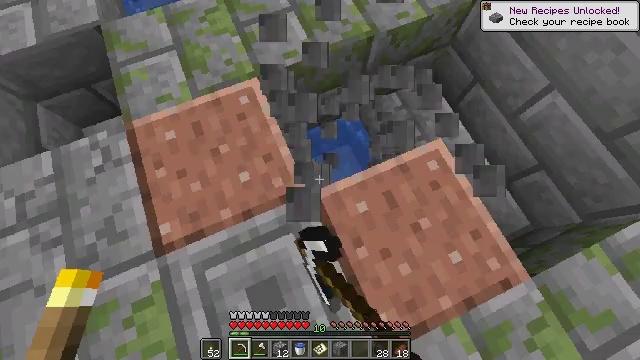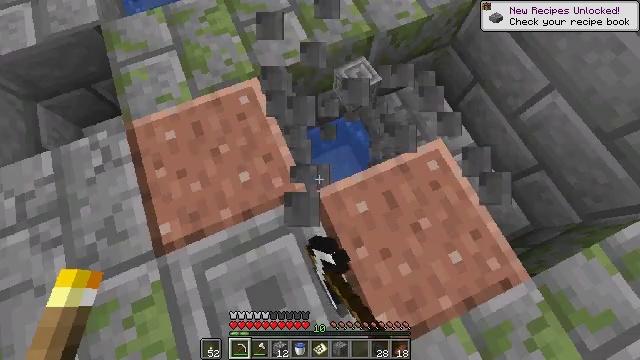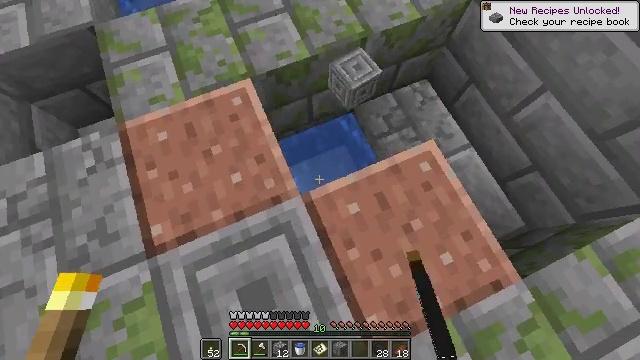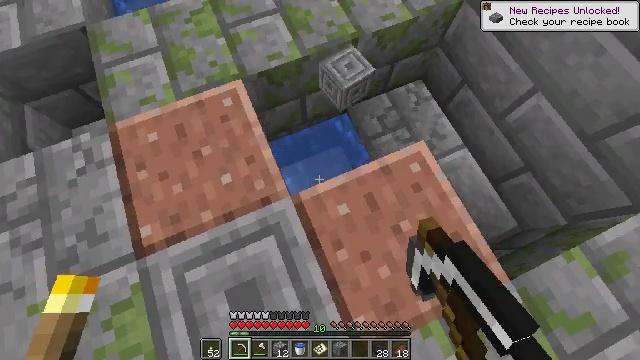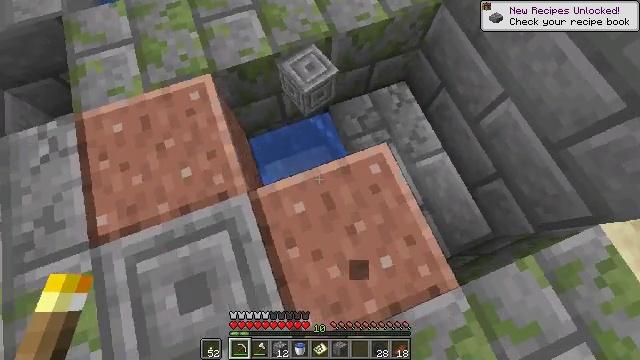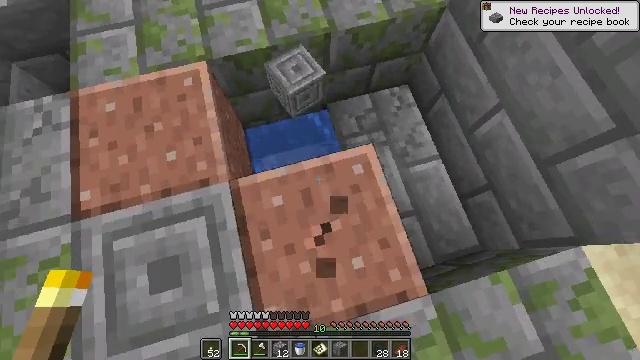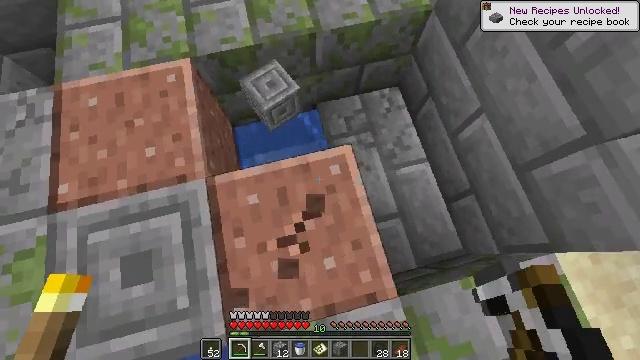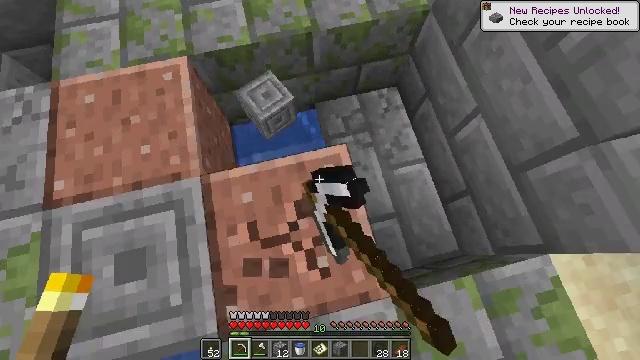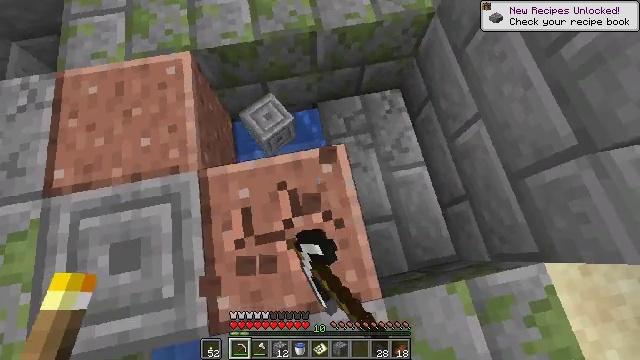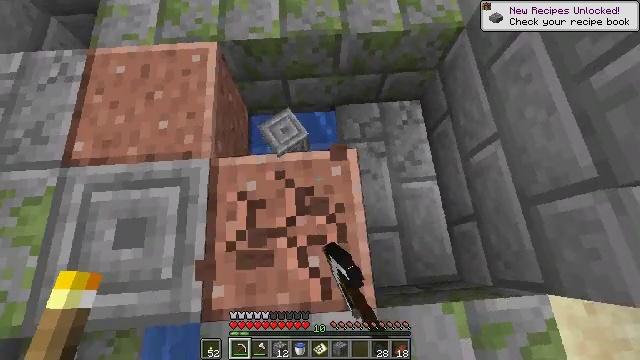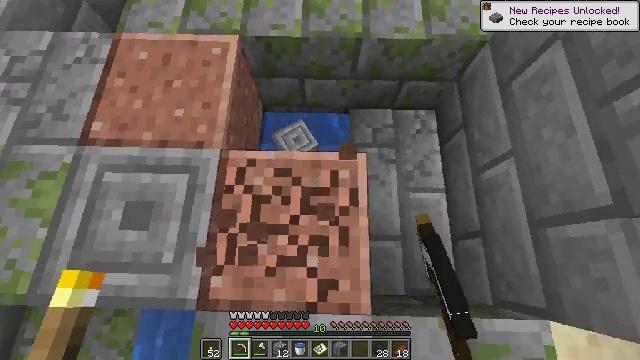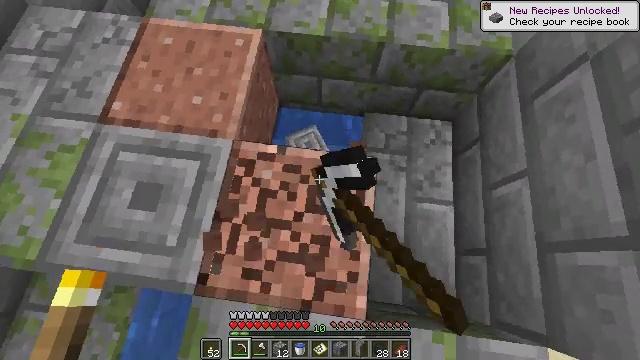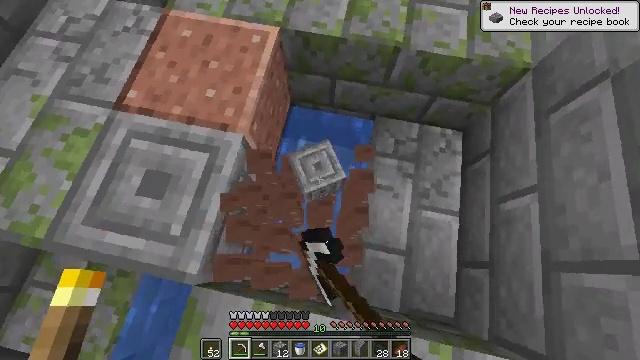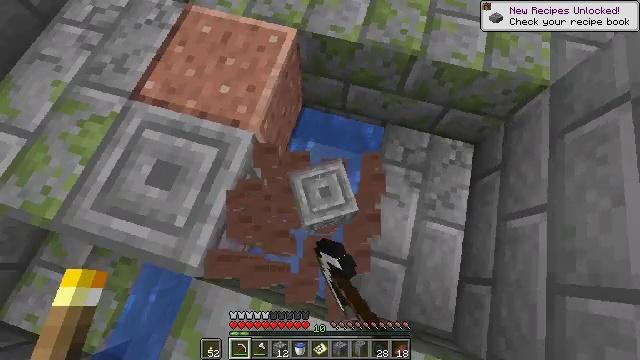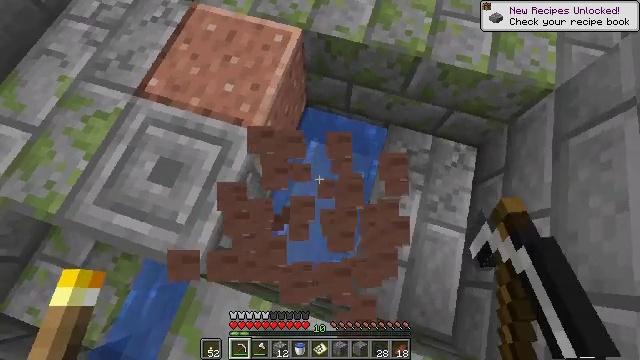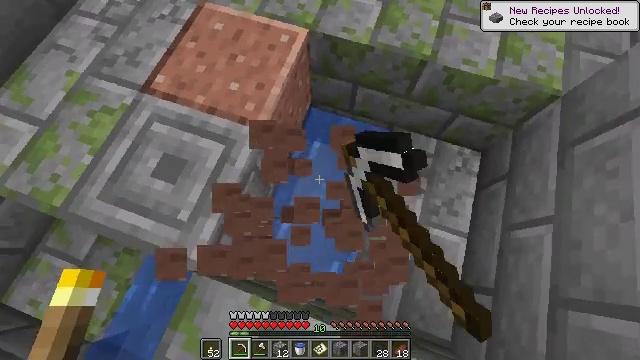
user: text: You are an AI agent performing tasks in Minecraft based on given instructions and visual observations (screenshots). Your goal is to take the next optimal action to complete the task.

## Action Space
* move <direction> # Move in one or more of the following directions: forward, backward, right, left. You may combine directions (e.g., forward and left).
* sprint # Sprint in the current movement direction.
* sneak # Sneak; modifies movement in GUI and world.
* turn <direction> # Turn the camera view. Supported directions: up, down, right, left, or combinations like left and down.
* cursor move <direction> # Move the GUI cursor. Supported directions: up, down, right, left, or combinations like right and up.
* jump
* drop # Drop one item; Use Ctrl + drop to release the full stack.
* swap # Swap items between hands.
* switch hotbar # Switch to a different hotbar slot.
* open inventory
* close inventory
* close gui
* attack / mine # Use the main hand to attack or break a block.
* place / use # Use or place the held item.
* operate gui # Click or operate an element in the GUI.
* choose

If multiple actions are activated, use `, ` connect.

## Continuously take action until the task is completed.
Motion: motion action
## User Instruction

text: Gather polished granite from a structure.
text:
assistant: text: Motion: attack / mine
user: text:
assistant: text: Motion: move right, attack / mine
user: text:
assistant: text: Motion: move right, attack / mine
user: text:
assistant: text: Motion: move right, turn left, attack / mine
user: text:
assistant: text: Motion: move right, turn left, attack / mine
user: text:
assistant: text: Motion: turn left, attack / mine
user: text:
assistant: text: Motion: attack / mine
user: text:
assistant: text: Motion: turn left, attack / mine
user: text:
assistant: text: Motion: turn left, attack / mine
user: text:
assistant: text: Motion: turn left, attack / mine
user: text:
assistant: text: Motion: turn left, attack / mine
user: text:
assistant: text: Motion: turn left, attack / mine
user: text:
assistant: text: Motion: turn left, attack / mine
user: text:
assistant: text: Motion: turn left, attack / mine
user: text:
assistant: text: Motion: turn left, attack / mine
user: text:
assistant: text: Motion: turn left, attack / mine
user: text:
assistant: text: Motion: turn left and up, attack / mine
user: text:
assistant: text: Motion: turn left and up, attack / mine
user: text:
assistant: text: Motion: turn left and up, attack / mine
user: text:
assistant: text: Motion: turn left and up, attack / mine
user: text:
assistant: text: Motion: turn left and up, attack / mine
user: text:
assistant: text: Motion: attack / mine
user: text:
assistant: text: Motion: turn right, attack / mine
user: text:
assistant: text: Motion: attack / mine
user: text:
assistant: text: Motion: attack / mine
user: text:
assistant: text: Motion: attack / mine
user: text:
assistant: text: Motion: attack / mine
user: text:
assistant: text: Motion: attack / mine
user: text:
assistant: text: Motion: attack / mine
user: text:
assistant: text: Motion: attack / mine